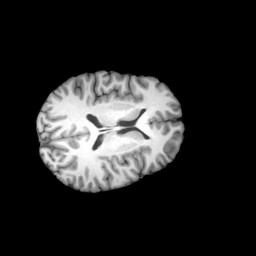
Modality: T1w
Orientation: axial